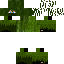
A female human skin with green skin, wearing brown long hair dressed in a blue hoodie and black pants, featuring a closed mouth.